Aerial crown-view tile of a tropical tree (Barro Colorado Island, Panama), acquired 20250818:
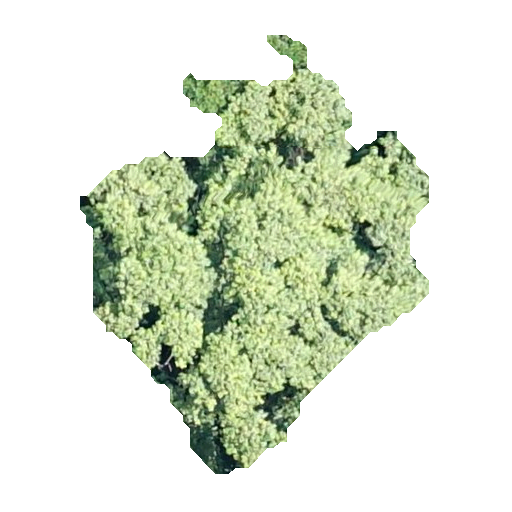
Species: Luehea seemannii
GBIF accepted scientific name: Luehea seemannii
Crown area: 125.043 m²